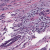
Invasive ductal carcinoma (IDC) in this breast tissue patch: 1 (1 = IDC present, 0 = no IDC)